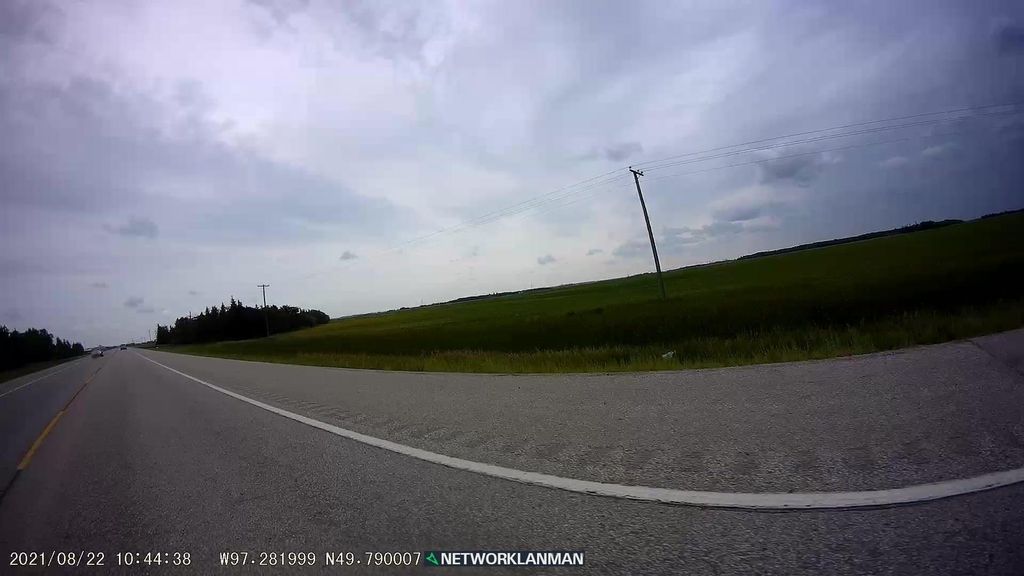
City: winnipeg